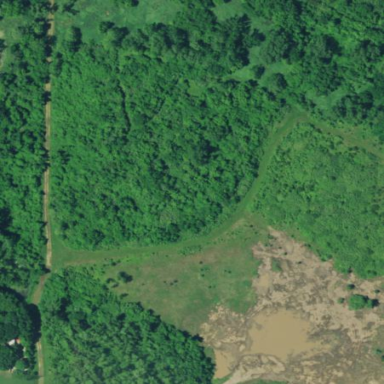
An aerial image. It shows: Beautiful woodland area.